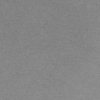
Label: dusty